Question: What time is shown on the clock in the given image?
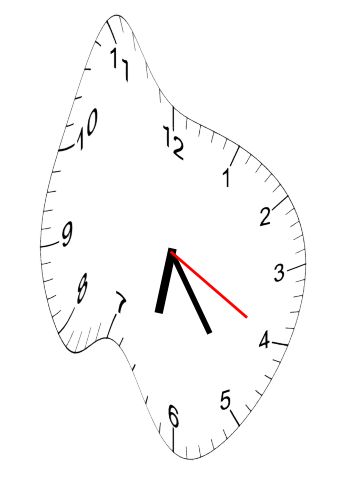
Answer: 06:24:20